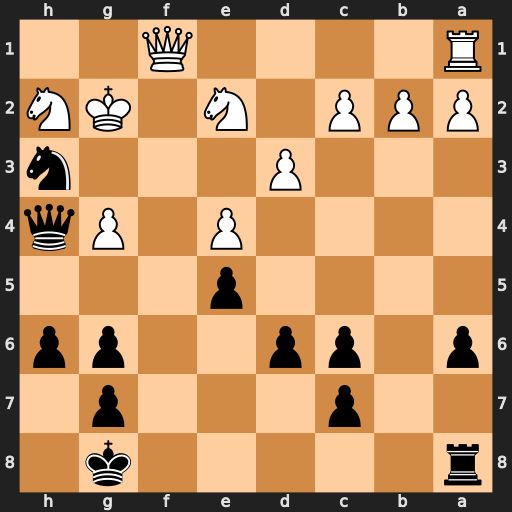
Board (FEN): r5k1/2p3p1/p1pp2pp/4p3/4P1Pq/3P3n/PPP1N1KN/R4Q2
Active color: b
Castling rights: -
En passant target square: -
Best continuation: Rf8 Qxf8+ Kxf8